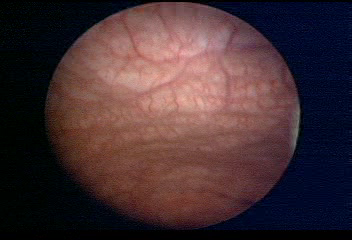
Modality: WLC
Class: Normal mucosa
Bladder cancer association: No